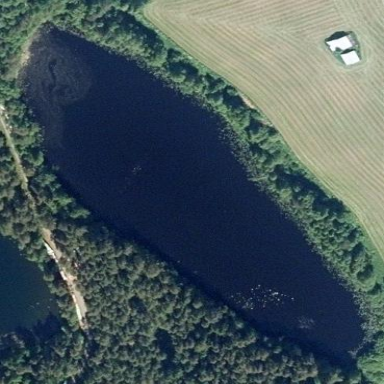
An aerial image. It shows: Lake with natural water.